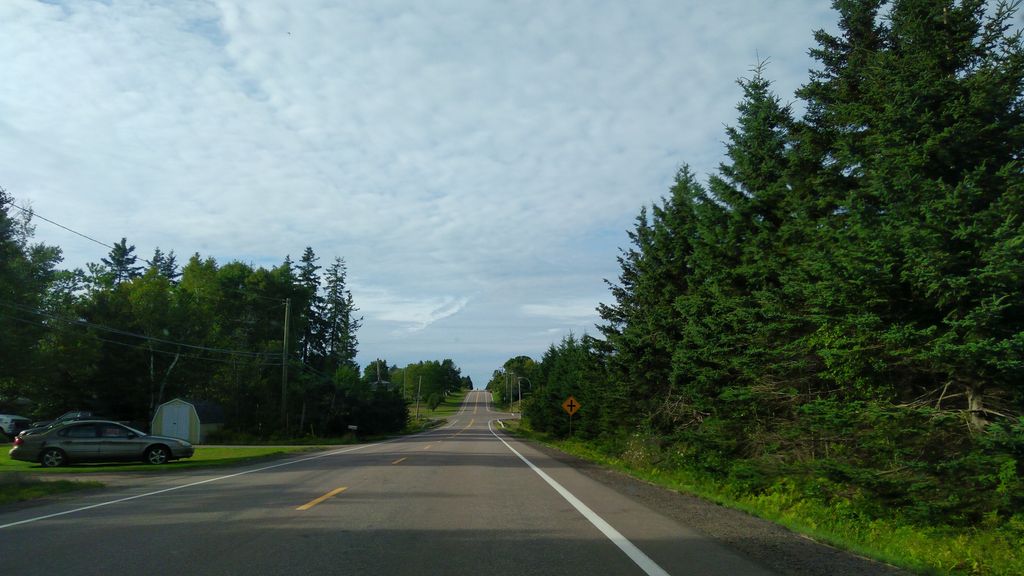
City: charlottetown